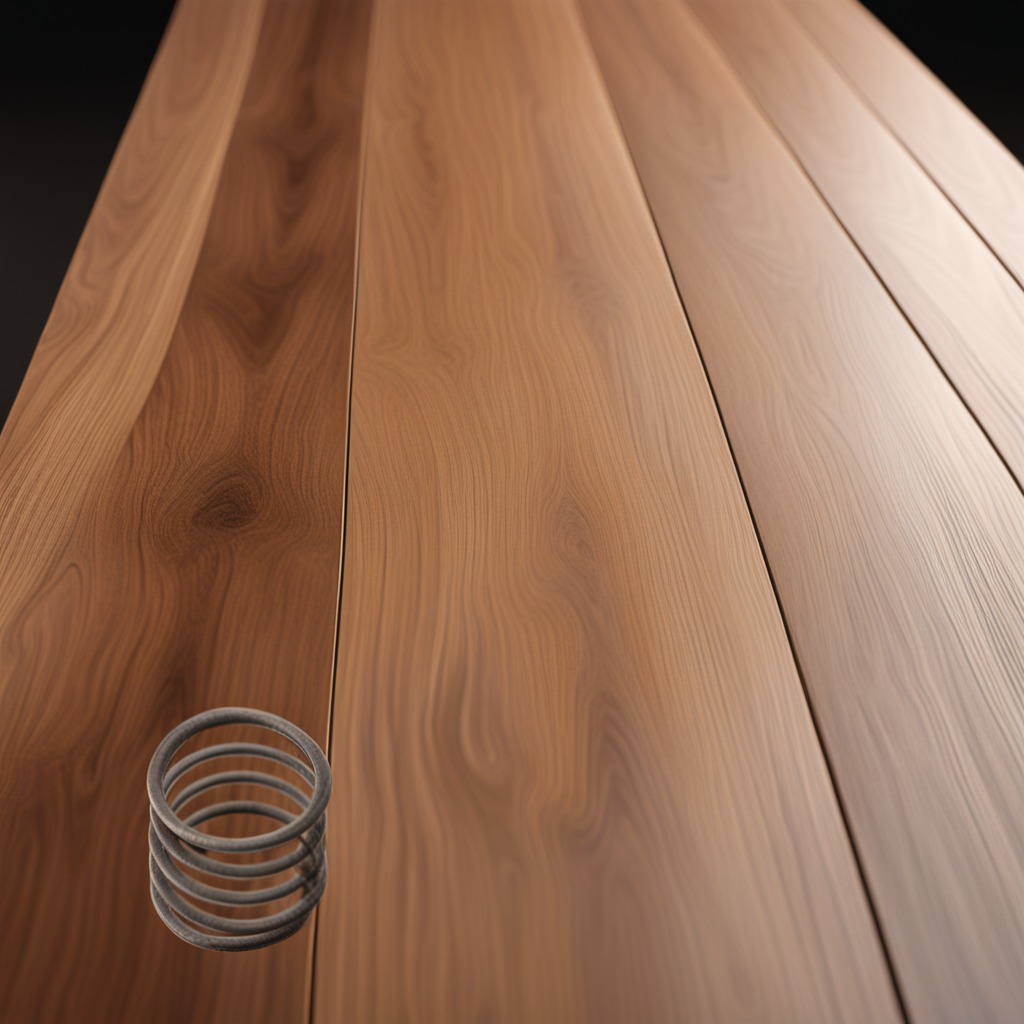
A coiled metal spring is lying on the wooden table.